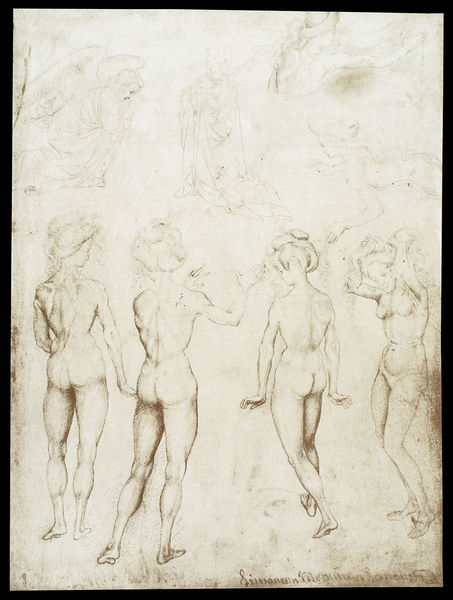
Titel: Studien einer nackten Frau und einer Verkündigung
Künstler: Pisanello
Institution: Rotterdam, Museum Boymans-van-Beuningen
Schlagwörter: akt, körper, nackt, akte, frauen, mädchen, bewegung, frau, frisuren, rücken, skizze, zeichnung, symbolismus, tanz, jung, arme, knoten, signatur, schlank, haare, engel, beine, brüste, gesäß, hintern, rückenansicht, schrift, studie, figuren, grazien, weiber, posen, rückseite, text, bleistift, schritt, entwurf, gestalten, von hinten, rückansicht, musen, erhoben, turban, grazil, zeichung, vorstudie, christliche kunst, nackte frauen, gesäße, aktzeichnung, beines, kat